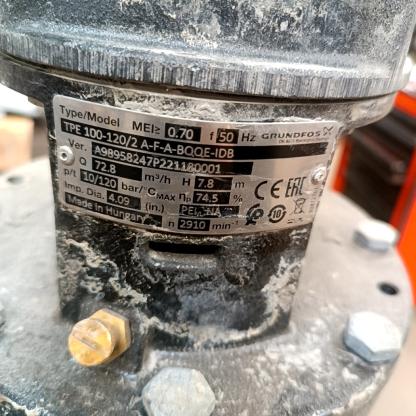
Klasa: tabliczka-znamionowa